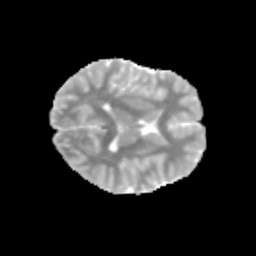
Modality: MD
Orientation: axial
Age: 12
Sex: male
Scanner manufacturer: siemens
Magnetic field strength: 3 T
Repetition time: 3.8 s
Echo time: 0.07 s